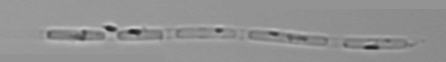
Label: Skeletonema